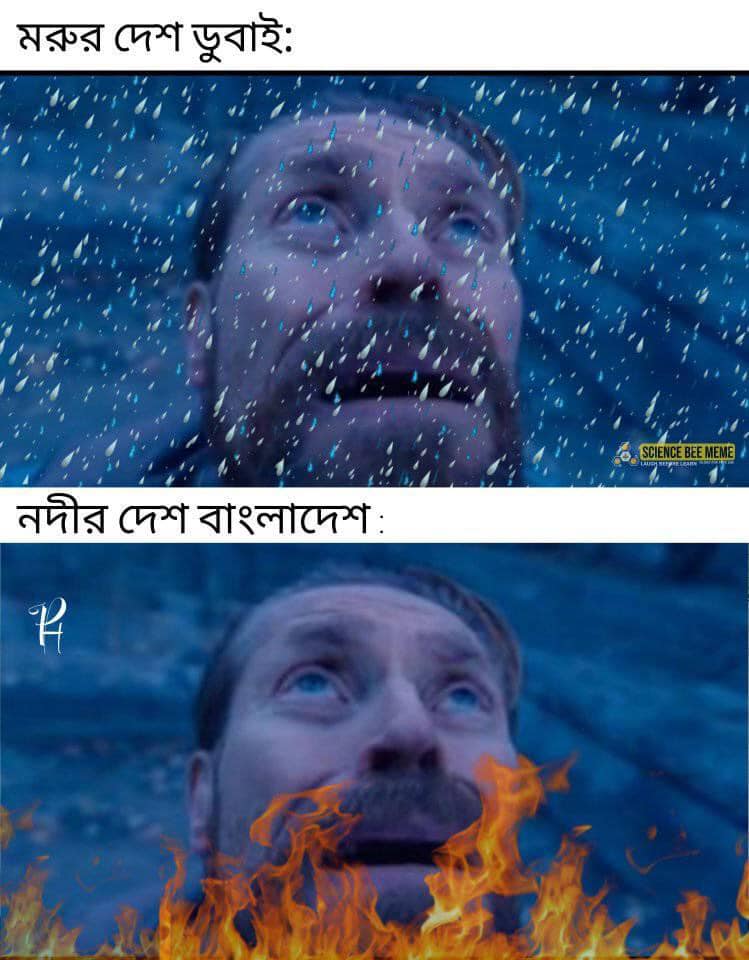
Text: মরুর দেশ ডুবাই নদীর দেশ বাংলাদেশ
Label: Non Hate